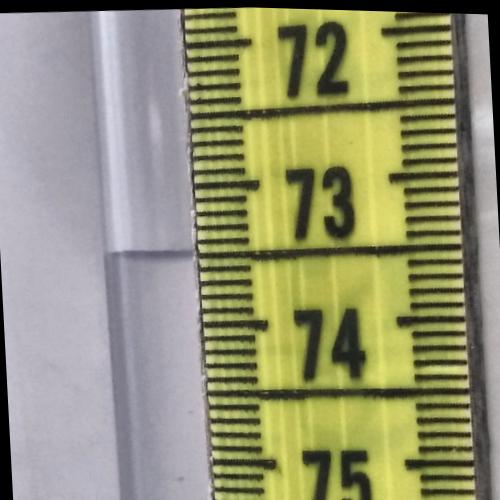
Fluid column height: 73.5 cm